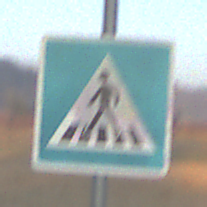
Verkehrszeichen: FussgaengerueberwegRechts
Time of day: Dawn
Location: Outdoor (Nature)
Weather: Clear
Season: NotSpecified
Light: Natural